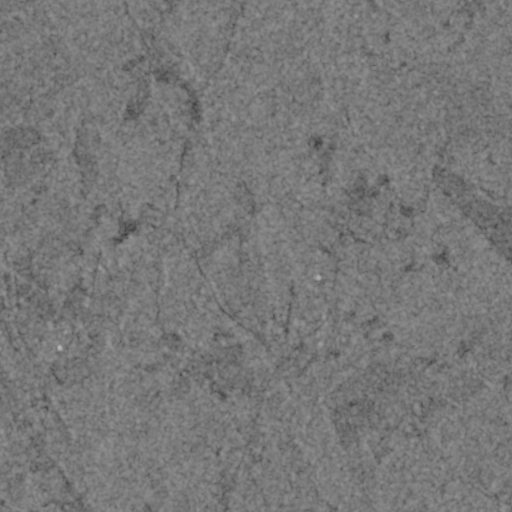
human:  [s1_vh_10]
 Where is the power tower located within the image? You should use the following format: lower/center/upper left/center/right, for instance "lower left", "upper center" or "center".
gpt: The power tower is located in the lower left of the image.
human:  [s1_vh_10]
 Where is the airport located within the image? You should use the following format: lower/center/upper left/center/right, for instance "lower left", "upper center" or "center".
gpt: There is no airport in the image.

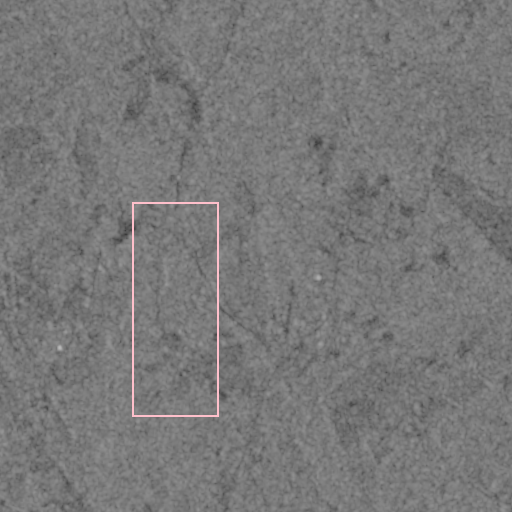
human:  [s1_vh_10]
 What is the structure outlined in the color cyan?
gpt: There is no cyan outline.
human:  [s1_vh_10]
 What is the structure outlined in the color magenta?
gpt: There is no structure outlined in magenta.